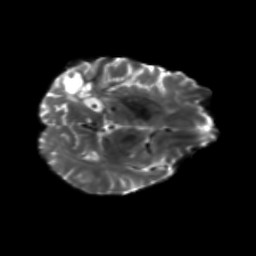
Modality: T2w
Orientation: axial
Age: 62
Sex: female
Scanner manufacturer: siemens
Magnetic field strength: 3 T
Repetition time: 5.25 s
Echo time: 0.08 s